Field crop: tomato
Growth stage: 2
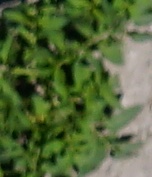
Species: tomato